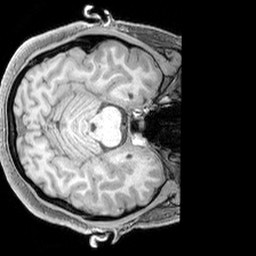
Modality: T1w
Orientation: axial
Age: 19
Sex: female
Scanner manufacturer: siemens
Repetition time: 2.3 s
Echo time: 0.00226 s